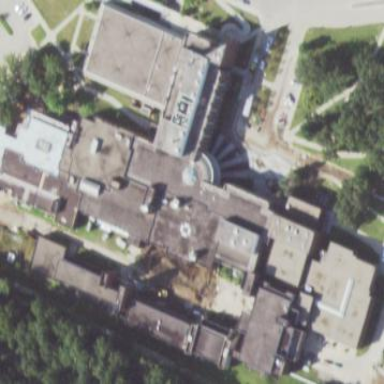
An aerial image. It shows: College building that serves as school.